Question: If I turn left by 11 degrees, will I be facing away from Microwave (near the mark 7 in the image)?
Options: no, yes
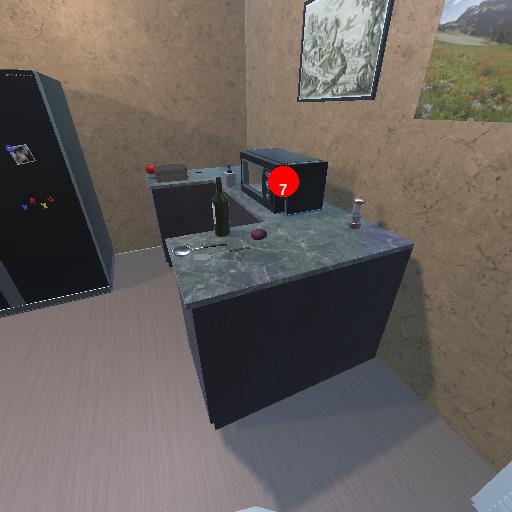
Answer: no